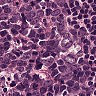
Metastatic tissue present: no